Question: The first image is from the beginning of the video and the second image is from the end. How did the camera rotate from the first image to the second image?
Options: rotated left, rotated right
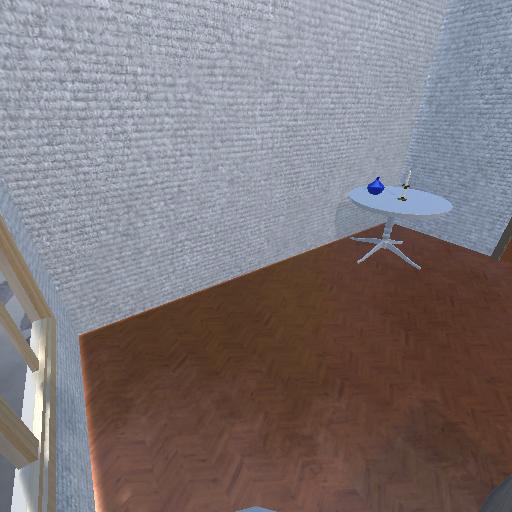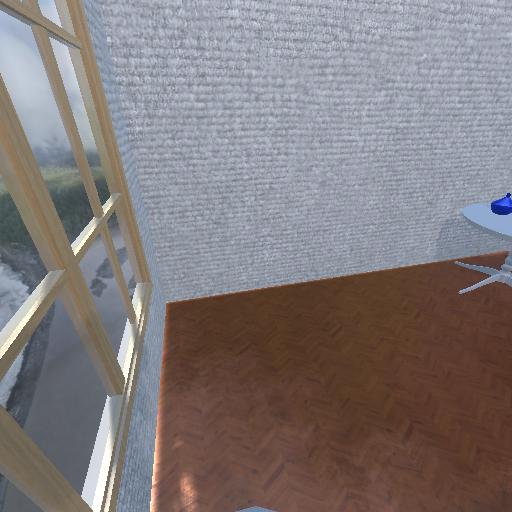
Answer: rotated left